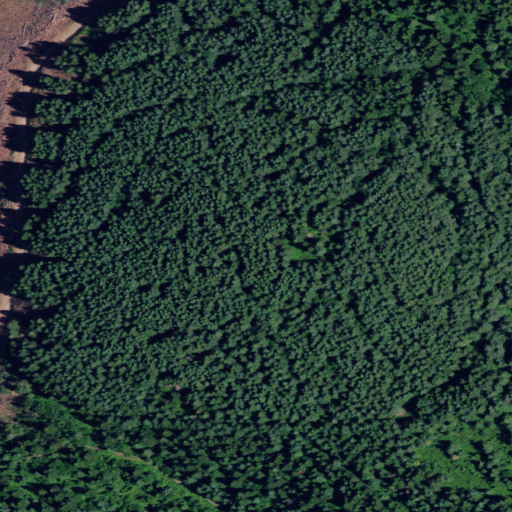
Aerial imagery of mountain in Idaho named Little Green Mountain containing evergreen forest, grassland, and shrub